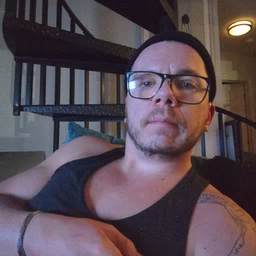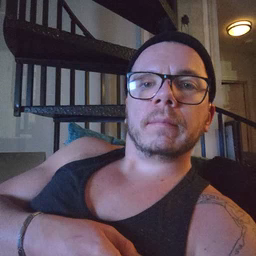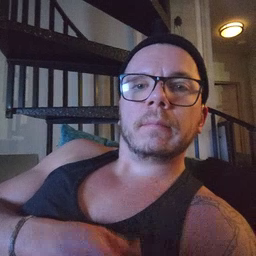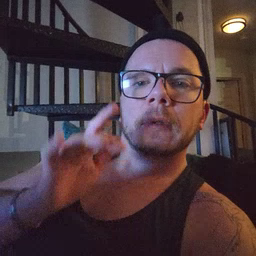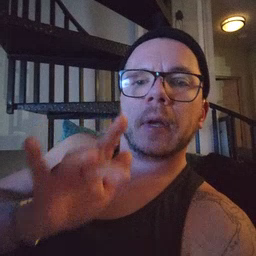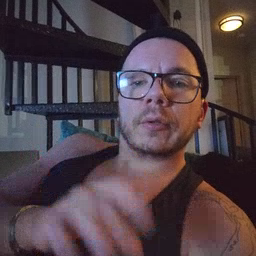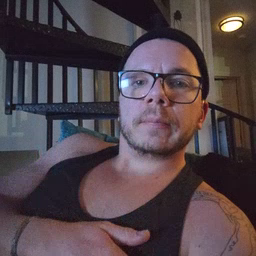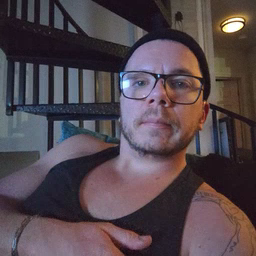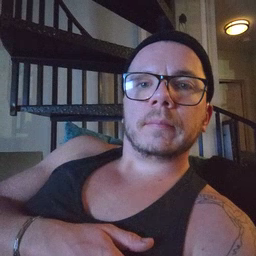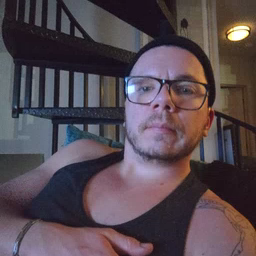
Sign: touch